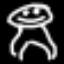
Label: frog